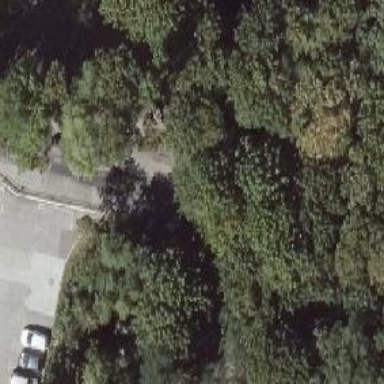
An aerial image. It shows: Footway along the road.